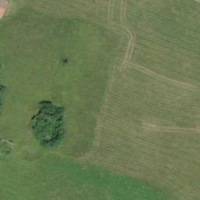
EUNIS habitat code: 24
Species observed at this site:
Pyrgus malvoides
Coenonympha pamphilus
Polyommatus icarus
Melitaea athalia